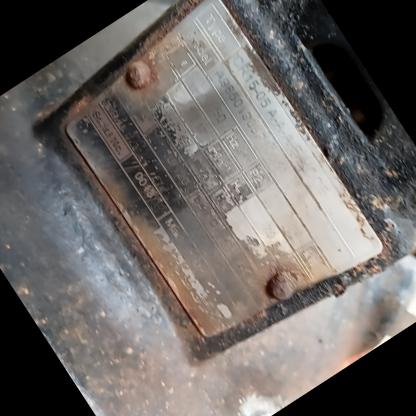
Klasa: tabliczka-znamionowa